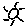
Label: sun